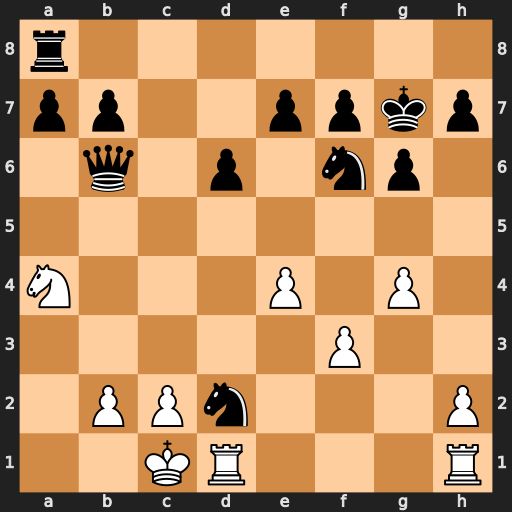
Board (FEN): r7/pp2ppkp/1q1p1np1/8/N3P1P1/5P2/1PPn3P/2KR3R
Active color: w
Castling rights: -
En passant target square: -
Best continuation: Nxb6 axb6 Kxd2